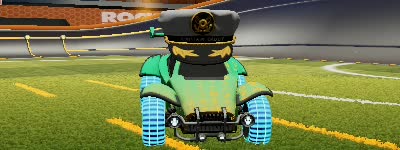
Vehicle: octane